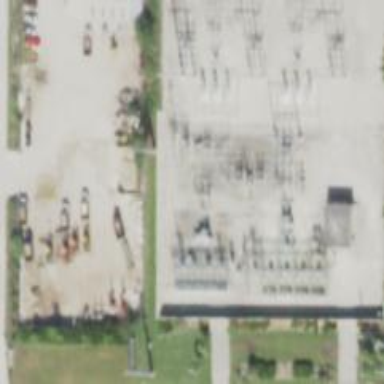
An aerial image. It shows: Switch for power supply.